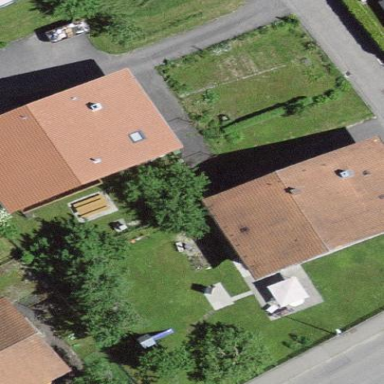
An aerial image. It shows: Residential building.